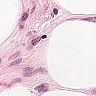
Metastatic tissue present: no